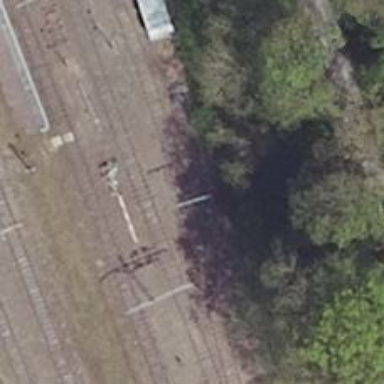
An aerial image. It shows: Preserved rail yard with electrified contact lines.